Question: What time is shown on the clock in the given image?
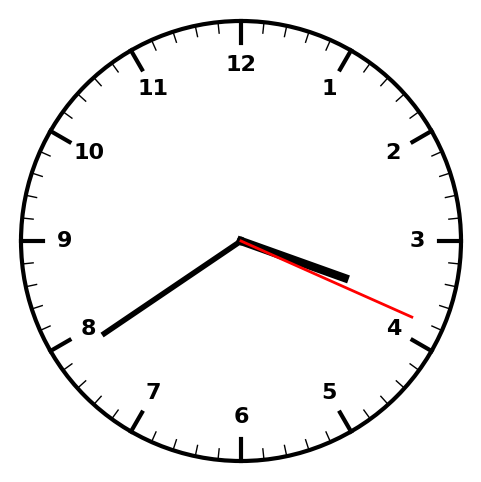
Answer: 03:39:19